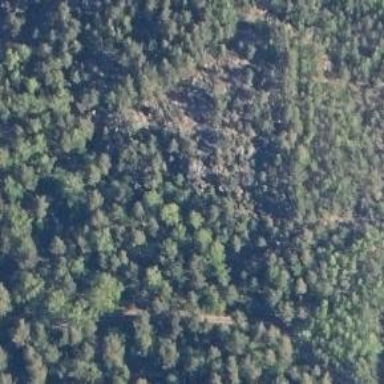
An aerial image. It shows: Cliff in nature.